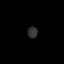
Tissue: lung
Cell type: Others
Senescence score: 0.2027
Nuclear area (px): 114
Mean DAPI intensity: 48.711